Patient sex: F
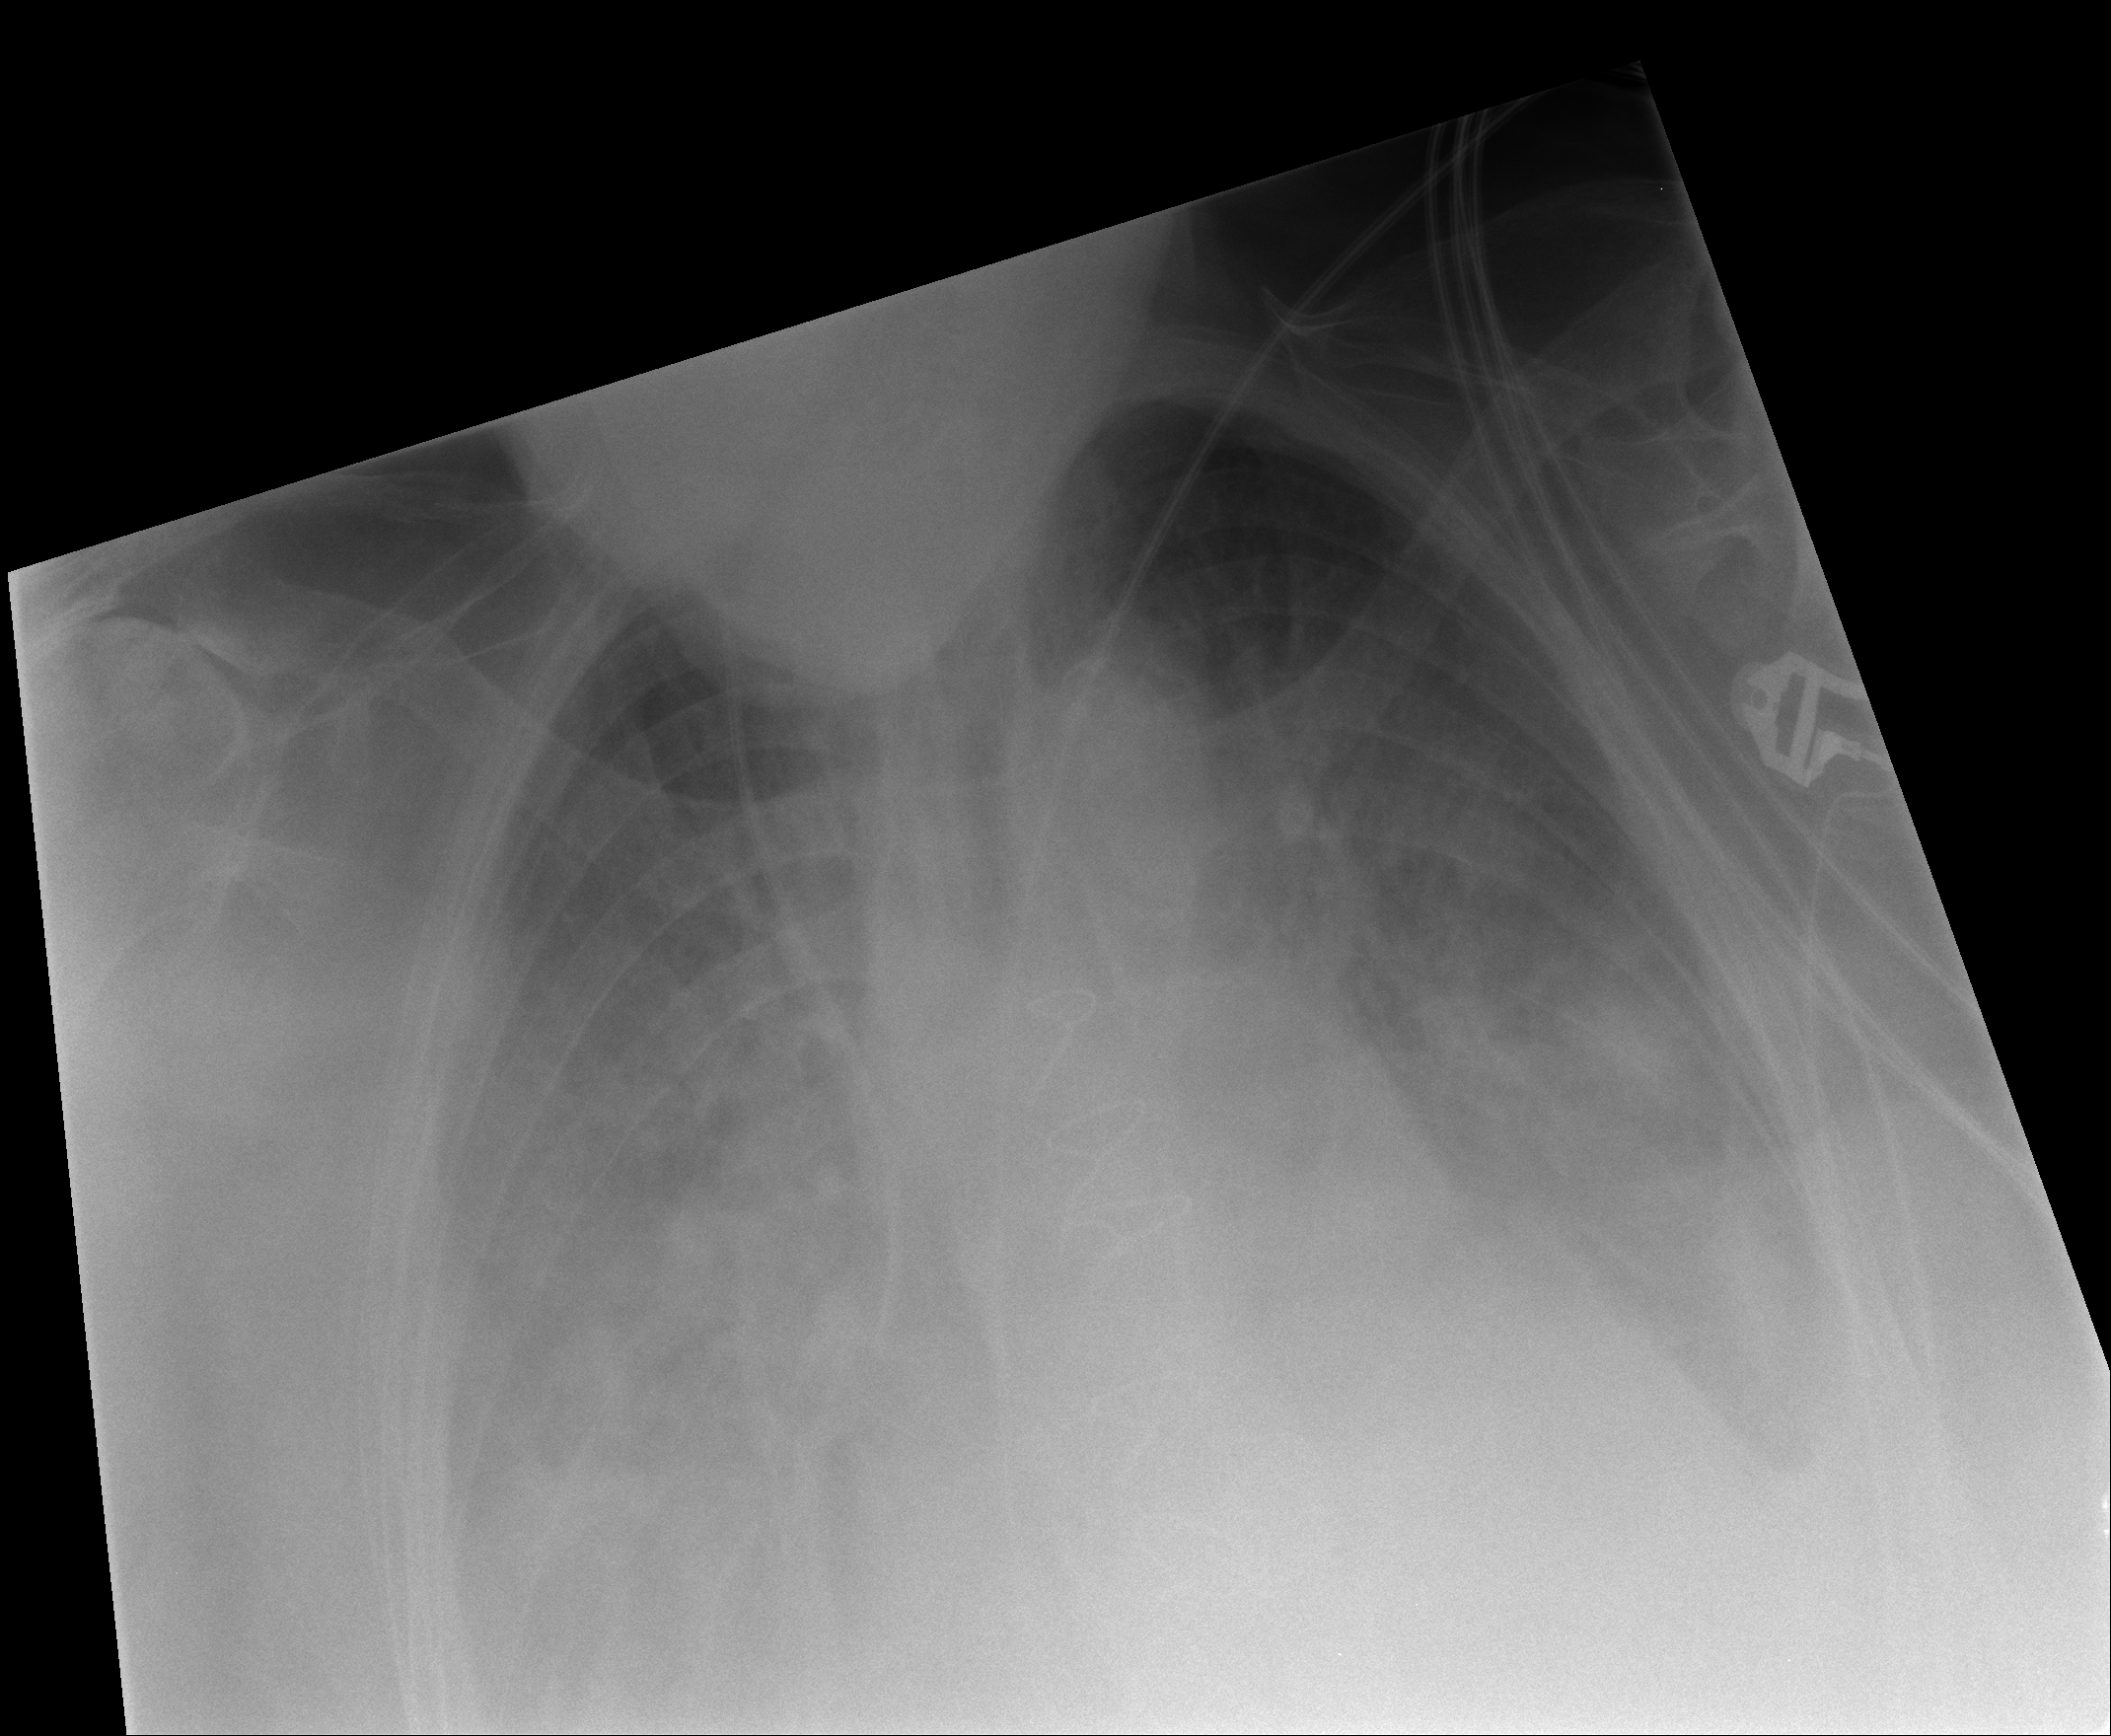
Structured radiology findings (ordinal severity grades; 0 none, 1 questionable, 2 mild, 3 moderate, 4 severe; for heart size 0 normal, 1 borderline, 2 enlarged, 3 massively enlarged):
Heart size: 2
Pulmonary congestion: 3
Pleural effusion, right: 3
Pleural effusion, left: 3
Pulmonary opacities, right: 3
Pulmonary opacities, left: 1
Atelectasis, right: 3
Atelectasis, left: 3